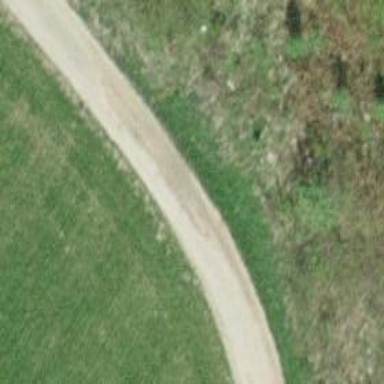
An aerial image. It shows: Paved track with grade 1 tracktype.